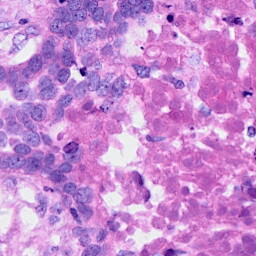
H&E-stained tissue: Ovarian